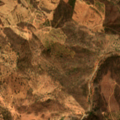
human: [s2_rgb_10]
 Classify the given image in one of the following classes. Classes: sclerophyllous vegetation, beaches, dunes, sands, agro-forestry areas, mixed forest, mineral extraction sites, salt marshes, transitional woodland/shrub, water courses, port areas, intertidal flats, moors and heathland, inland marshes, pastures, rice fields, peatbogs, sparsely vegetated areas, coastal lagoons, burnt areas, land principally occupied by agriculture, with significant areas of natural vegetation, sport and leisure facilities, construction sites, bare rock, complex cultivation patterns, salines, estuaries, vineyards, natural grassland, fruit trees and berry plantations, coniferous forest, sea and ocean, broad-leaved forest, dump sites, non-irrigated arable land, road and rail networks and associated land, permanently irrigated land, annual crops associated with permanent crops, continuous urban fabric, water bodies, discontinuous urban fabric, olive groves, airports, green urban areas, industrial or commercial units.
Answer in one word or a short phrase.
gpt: fruit trees and berry plantations, land principally occupied by agriculture, with significant areas of natural vegetation, agro-forestry areas, sclerophyllous vegetation, transitional woodland/shrub